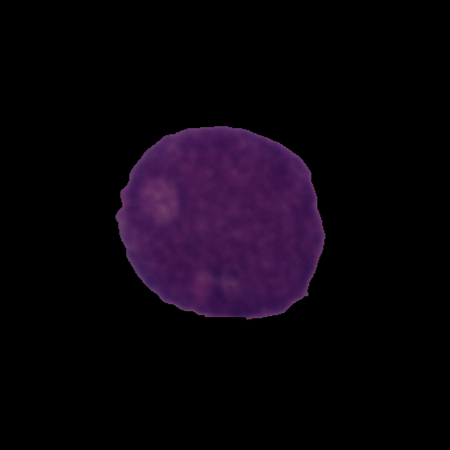
Label: cancer